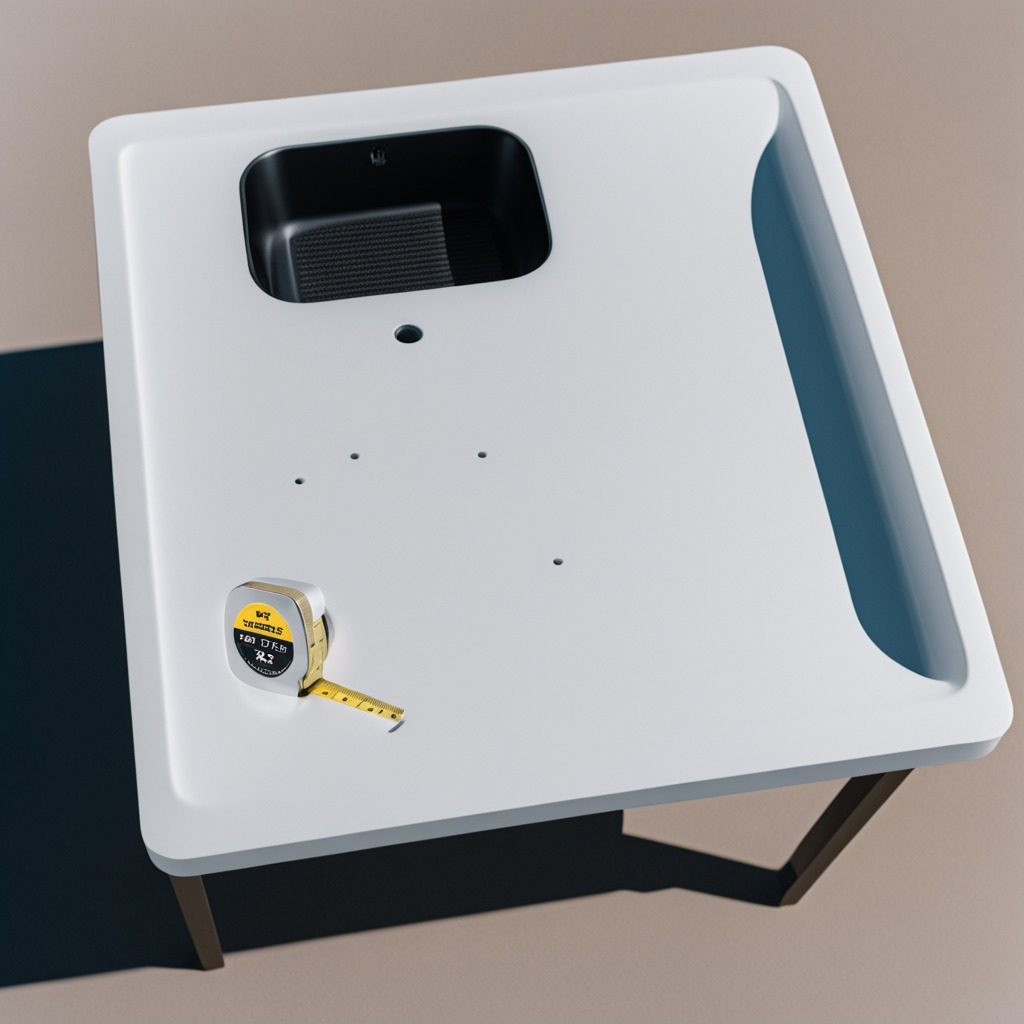
A measuring tape lies on the table in a temporary outdoor tool station.